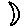
Label: moon